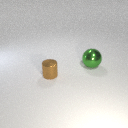
small brown metal cylinder to the left of large green metal sphere